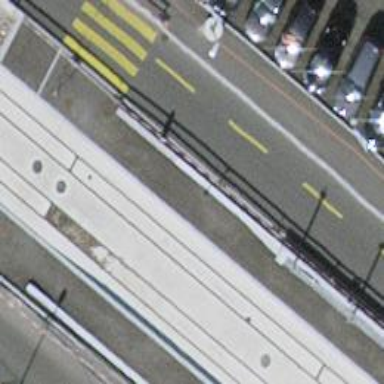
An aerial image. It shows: Public transport stop position.